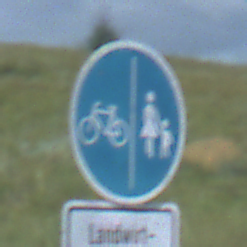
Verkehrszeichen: GetrennterRadUndGehwegRadwegLinks
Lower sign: BesondereFahrzeugeUndTransportgueter6
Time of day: Night
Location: Outdoor (Nature)
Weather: PartlyCloudy
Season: NotSpecified
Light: Natural